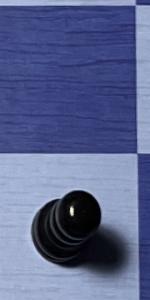
Label: Pawn_Black